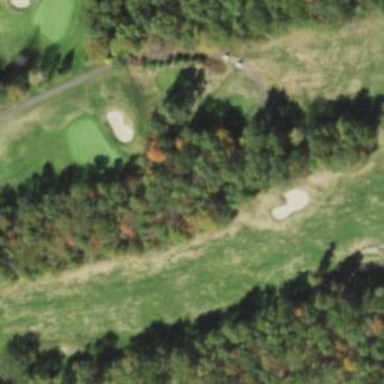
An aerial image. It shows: Golf fairway surrounded by grass.